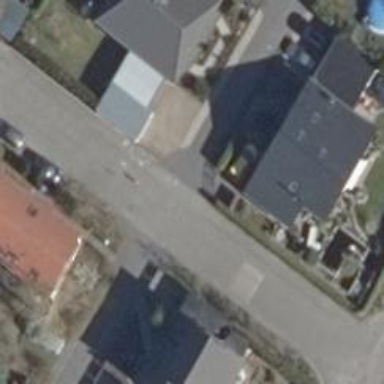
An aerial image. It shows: Living street.